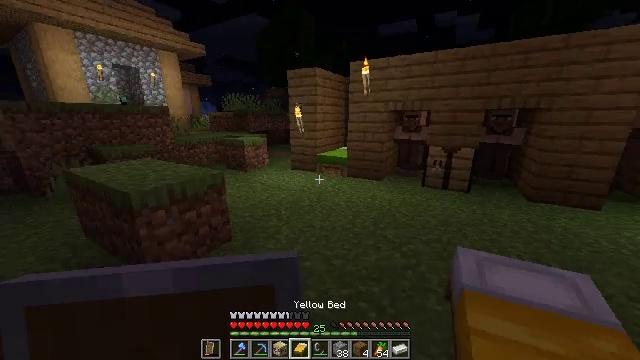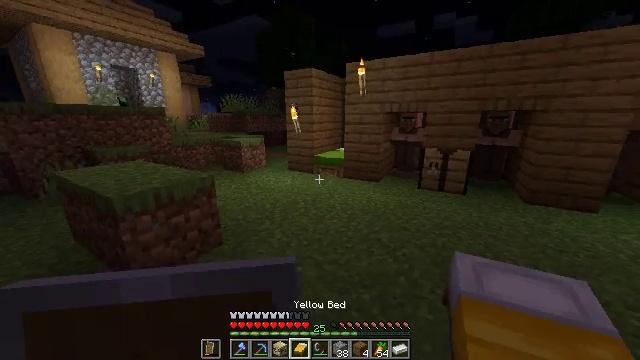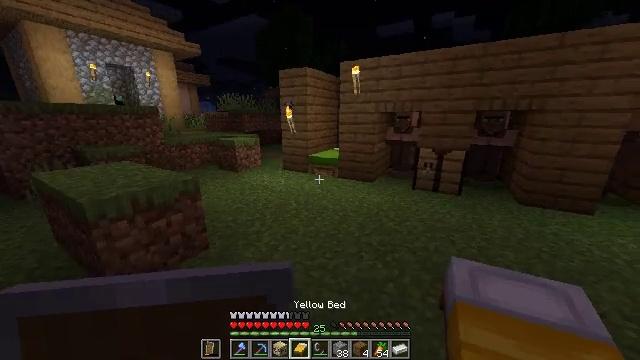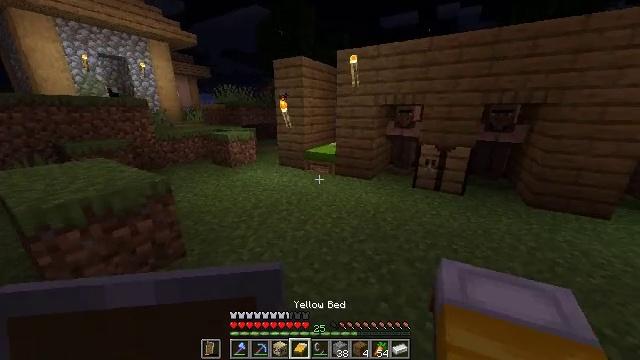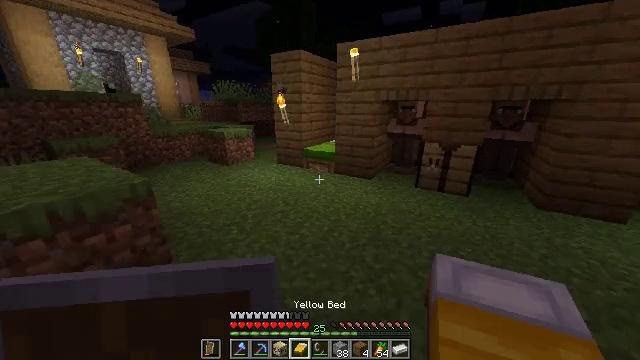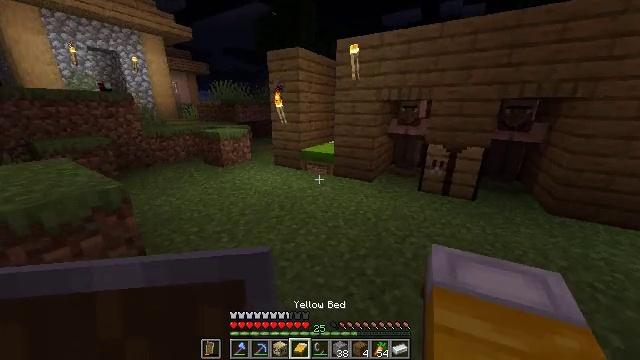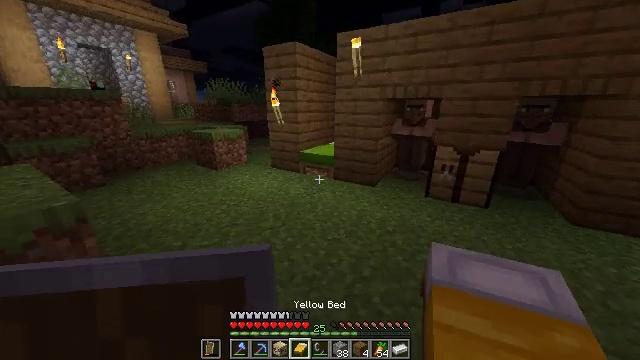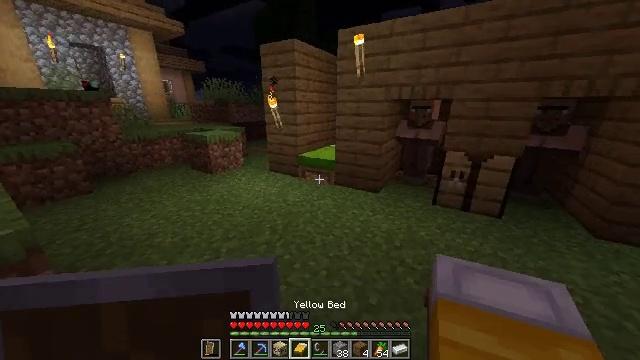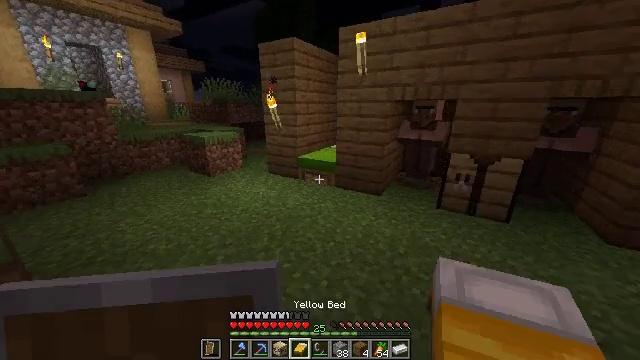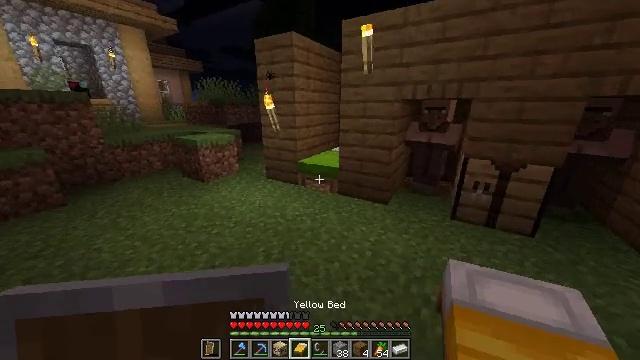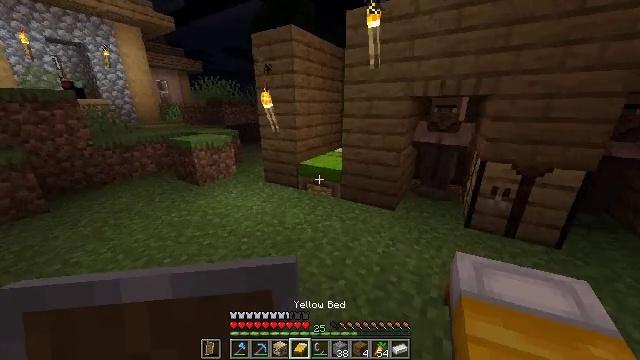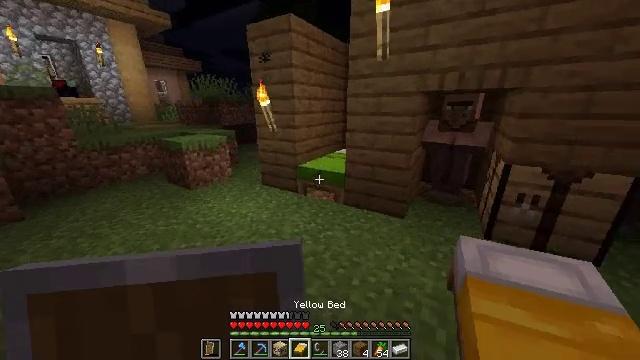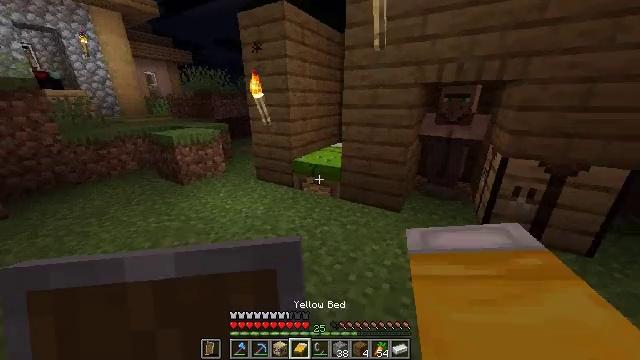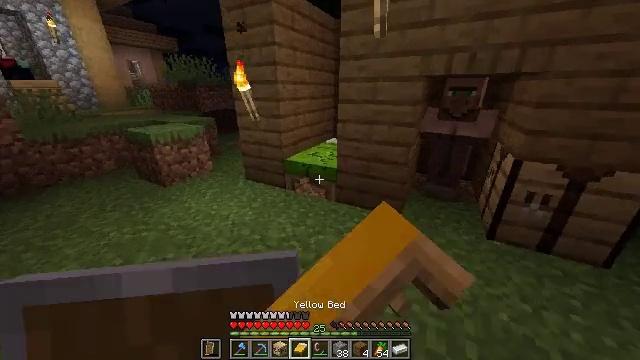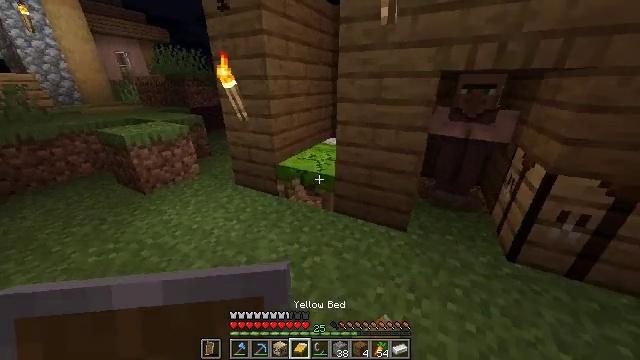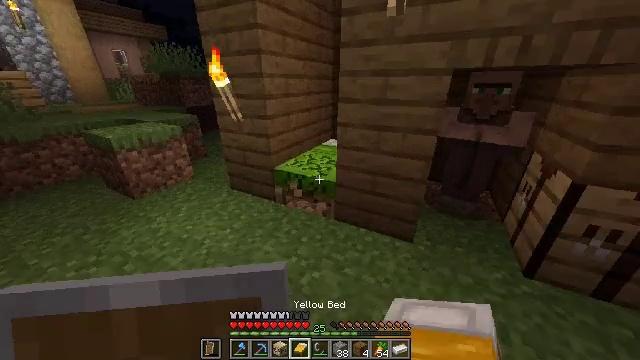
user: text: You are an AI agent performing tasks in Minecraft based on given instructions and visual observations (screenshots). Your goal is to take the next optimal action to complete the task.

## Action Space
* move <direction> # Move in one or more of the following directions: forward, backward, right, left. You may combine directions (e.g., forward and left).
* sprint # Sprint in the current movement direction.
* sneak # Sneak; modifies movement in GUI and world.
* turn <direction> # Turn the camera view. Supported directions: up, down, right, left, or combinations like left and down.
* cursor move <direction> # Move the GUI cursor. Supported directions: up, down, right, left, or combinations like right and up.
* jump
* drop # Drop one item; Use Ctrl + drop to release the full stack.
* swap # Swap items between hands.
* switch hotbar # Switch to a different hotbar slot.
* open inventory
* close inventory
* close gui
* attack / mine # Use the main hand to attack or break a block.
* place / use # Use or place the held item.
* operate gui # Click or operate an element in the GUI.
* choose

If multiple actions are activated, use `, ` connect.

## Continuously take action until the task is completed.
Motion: motion action
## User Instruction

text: Retrieve the lime bed from its current location.
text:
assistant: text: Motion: move forward and move right, sprint
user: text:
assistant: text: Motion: move forward, sprint
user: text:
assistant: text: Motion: move forward, sprint, turn down
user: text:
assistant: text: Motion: move forward, sprint
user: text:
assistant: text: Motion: move forward, sprint
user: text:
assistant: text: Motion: move forward, sprint
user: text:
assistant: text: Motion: move forward, sprint
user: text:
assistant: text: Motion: move forward, sprint
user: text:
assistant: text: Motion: move forward, sprint
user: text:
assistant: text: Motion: move forward, sprint
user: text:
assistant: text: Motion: move forward, sprint, attack / mine
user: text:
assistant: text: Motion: move forward, sprint, turn right and down, attack / mine
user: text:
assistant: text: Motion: move forward, sprint, turn right and down, attack / mine
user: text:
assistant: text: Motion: move forward, turn down, attack / mine
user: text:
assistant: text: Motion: attack / mine
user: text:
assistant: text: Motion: attack / mine
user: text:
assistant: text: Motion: attack / mine
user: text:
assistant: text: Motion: attack / mine
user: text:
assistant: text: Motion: turn left, attack / mine
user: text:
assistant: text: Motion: attack / mine
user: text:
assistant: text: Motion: attack / mine